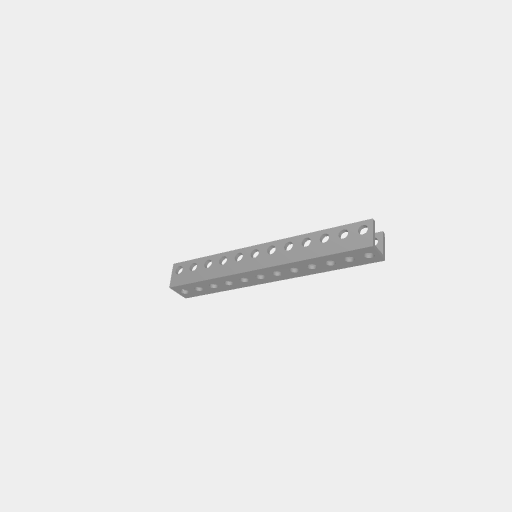
Part: UBeam12H